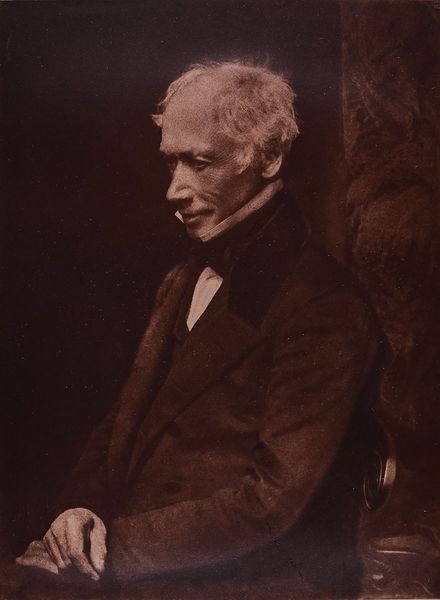
Titel: George Combe
Künstler: David Octavius Hill
Standort: Hamburg
Institution: Museum für Kunst und Gewerbe Hamburg
Schlagwörter: mann, portrait, figur, person, papier, foto, fotografie, photographie, arzt, photo, doktor, lichtbild, historische, bildwerke, angewandte und bildende kunst, hessische systematik, porträt, persönlichkeit, porträtfotografie, porträtphotographie, hüftbild, pigmentdruck, kartonpassepartout